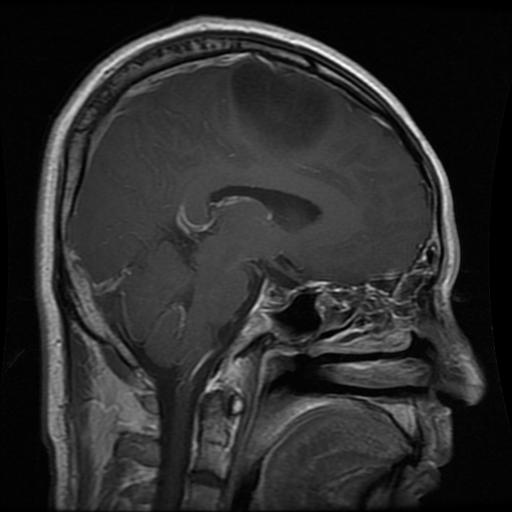
Label: glioma